【题型】解答题　【知识点】平面几何　【难度】easy
图 1 是世界第一“大碗”——景德镇昌南里文化艺术中心主体建筑，其造型灵感来自于宋代湖田窑影青斗笠碗，寓意“万瓷之母”，如图 2，“大碗”的主视图由“大碗”主体$ABCD$和矩形碗底$BEFC$组成，已知$AD \parallel EF$，$AM$，$DN$是太阳光线，$AM \perp MN$，$DN \perp MN$，点$M$，$E$，$F$，$N$在同一条直线上，经测量$ME = FN = 20.0\mathrm{m}$，$EF = 40.0\mathrm{m}$，$BE = 2.4\mathrm{m}$，$\angle ABE = 152^\circ$。（结果精确到$0.1\mathrm{m}$）

(1) 求“大碗”的口径$AD$的长；

(2) 求“大碗”的高度$AM$的长。（参考数据：$\sin62^\circ \approx 0.88$，$\cos62^\circ \approx 0.47$，$\tan62^\circ \approx 1.88$）
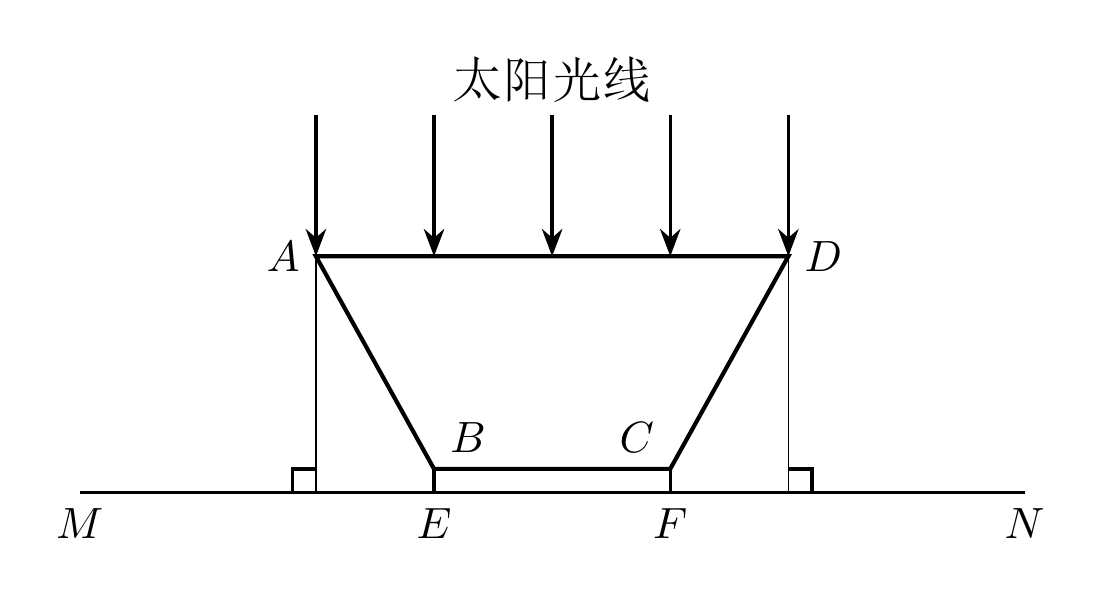
【解答】
【答案】(1)“大碗”的口径$AD$的长为$80.0\mathrm{m}$；

(2)“大碗”的高度$AM$的长为$40.0\mathrm{m}$。

【分析】本题考查了解直角三角形的应用，正确引出辅助线解决问题是解题的关键。

（1）证明四边形$AMND$是矩形，利用$AD = ME + EF + FD$，代入数据计算即可求解；

（2）延长$EB$交$AD$于点$H$，求得$\angle HAB = 62^\circ$，利用正切函数的定义得到$\frac{BH}{AH} = \tan62^\circ \approx 1.88$，求得$BH$的长，据此求解即可。

【详解】（1）解：$\because AD \parallel EF$，$AM \perp MN$，$DN \perp MN$，

$\therefore$ 四边形$AMND$是矩形，

$\therefore AD = ME + EF + FD = 20.0 + 40.0 + 20.0 = 80.0(\mathrm{m})$，

答：“大碗”的口径$AD$的长为$80.0\mathrm{m}$；

（2）解：延长$EB$交$AD$于点$H$，如图，

$\because$ 矩形碗底$BEFC$，

$\therefore EH \perp AD$，

$\therefore$ 四边形$AMEH$是矩形，

$\because \angle ABE = 152^\circ$，

$\therefore \angle ABH = 180^\circ - \angle ABE = 28^\circ$，$\angle HAB = 90^\circ - 28^\circ = 62^\circ$，

$\therefore \frac{BH}{AH} = \tan62^\circ \approx 1.88$，

$\therefore BH = 20.0 \times 1.88 \approx 37.6(\mathrm{m})$，

$\therefore AM = EH = BH + BE = 37.6 + 2.4 = 40.0(\mathrm{m})$，

答：“大碗”的高度$AM$的长为$40.0\mathrm{m}$。
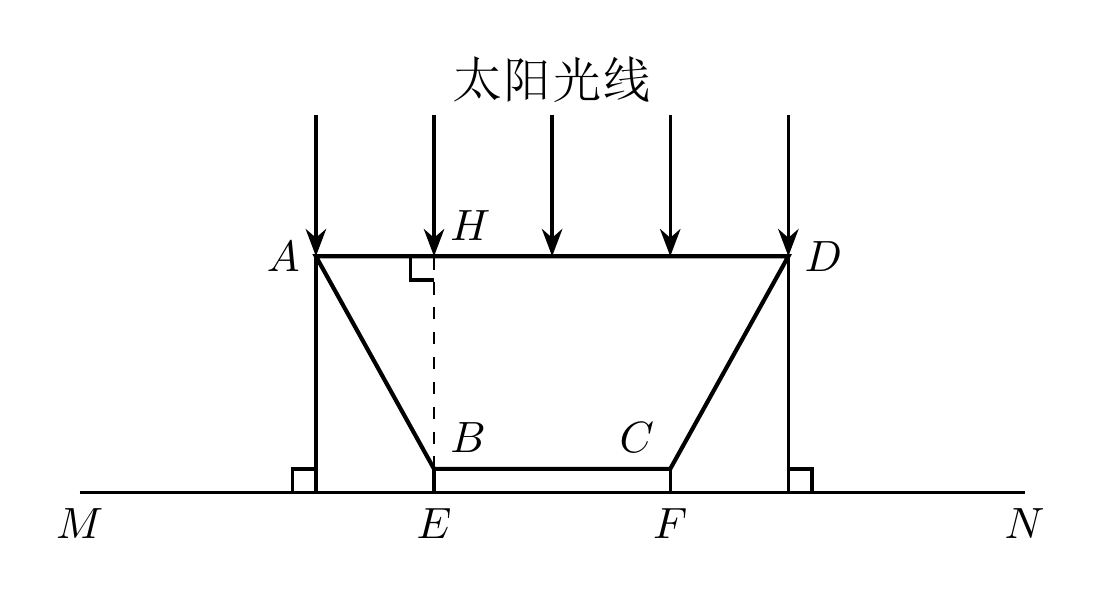